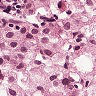
Metastatic tissue present: yes